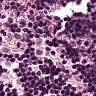
Metastatic tissue present: no